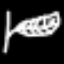
Label: leaf